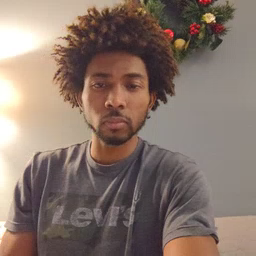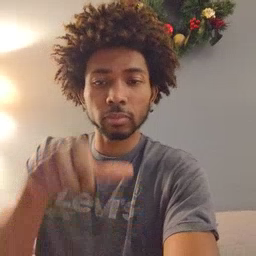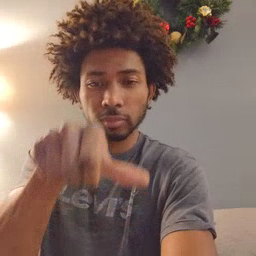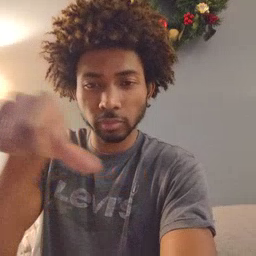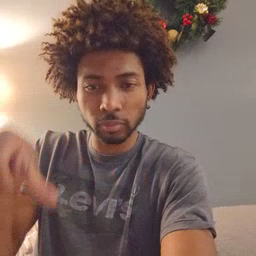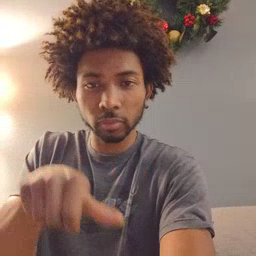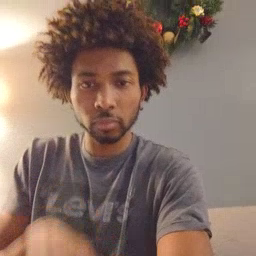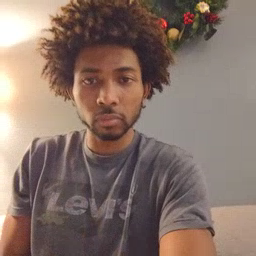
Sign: puzzle